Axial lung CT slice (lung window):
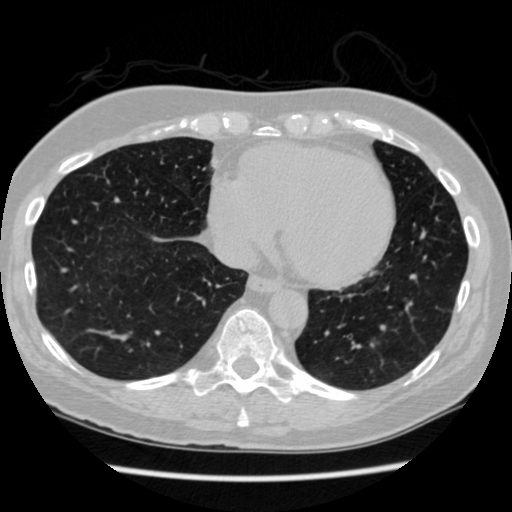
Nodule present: no